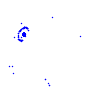
Particle: electron